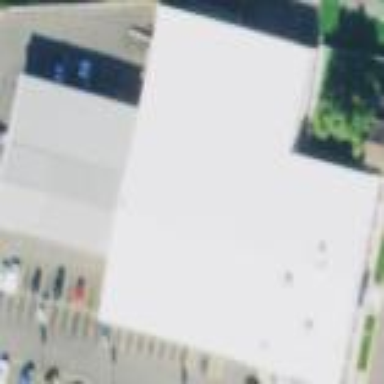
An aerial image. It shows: Building that houses car shop.